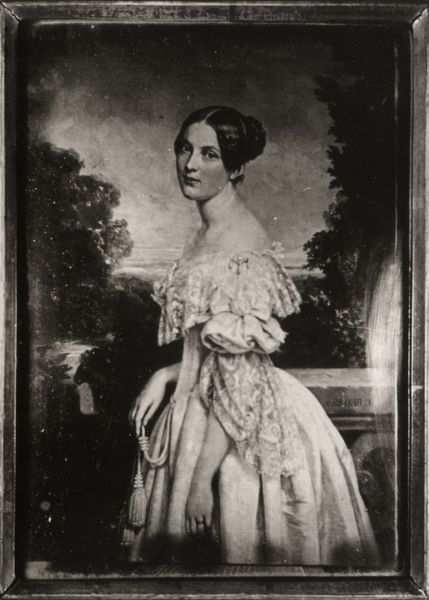
Titel: Marianne Gräfin zu Stolberg-Wernigerode
Künstler: Hermann Biow
Standort: Hamburg
Institution: Museum für Kunst und Gewerbe
Schlagwörter: baum, blätter, dunkel, hand, himmel, wasser, weiß, wolken, bäume, landschaft, mädchen, ausschnitt, brust, elegant, frau, frisur, grau, haar, kleid, licht, mund, profil, schwarz, terasse, blick, dame, gürtel, rock, schleife, alt, augen, band, faru, gesicht, kragen, rahmen, spitze, ärmel, bildnis, hals, hände, portrait, porträt, natur, brüstung, figur, gewand, haare, pose, spitzen, person, dekollete, puffärmel, scheitel, schulter, schultern, wald, balkon, dutt, seitlich, rahmung, nacken, spitzenkleid, geländer, kordel, hochsteckfrisur, rüsche, rüschen, ring, foto, fotografie, photographie, schulterfrei, balustrade, seil, schwarz weiss, portait, seite, photo, chwarz, frei, hochzeit, kulisse, gerahmt, empire, bänder, fotographie, lady, quasten, weißs, lieb, lieblich, weisses kleid, stuffen, schmachtend, hintergrun, seit, liebreiz, weisses, ausbrlick, pechschwarz, blick über schulter, seitenporträt, frau portait